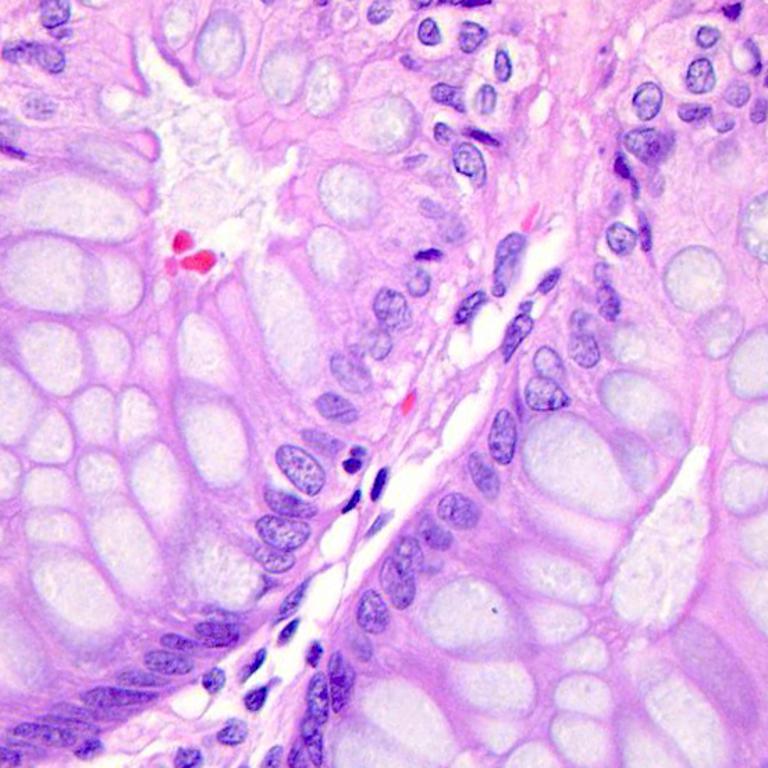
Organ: colon
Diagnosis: benign